Aerial crown-view tile of a tropical tree (Barro Colorado Island, Panama), acquired 20241014:
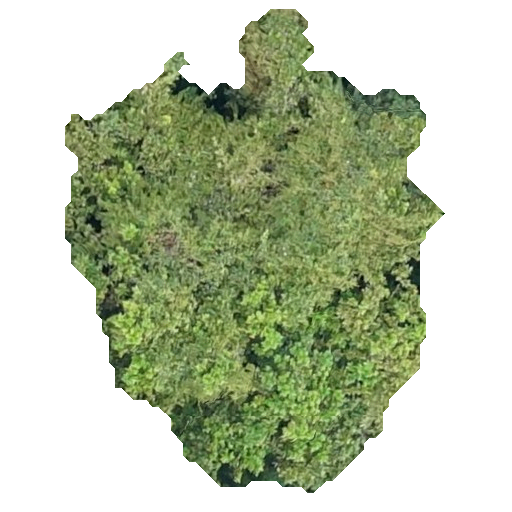
Species: Anacardium excelsum
GBIF accepted scientific name: Anacardium excelsum
Crown area: 190.649 m²